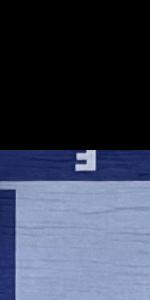
Label: Empty